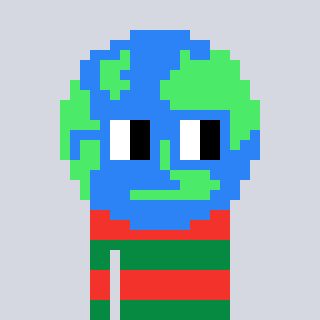
a pixel art character with square blue glasses, a earth-shaped head and a green-colored body on a cool background